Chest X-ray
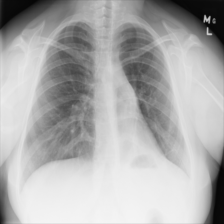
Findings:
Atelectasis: negative
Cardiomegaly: negative
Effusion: negative
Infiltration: negative
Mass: negative
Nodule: negative
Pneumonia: negative
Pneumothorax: negative
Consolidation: negative
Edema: negative
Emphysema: negative
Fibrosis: negative
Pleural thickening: negative
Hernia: negative